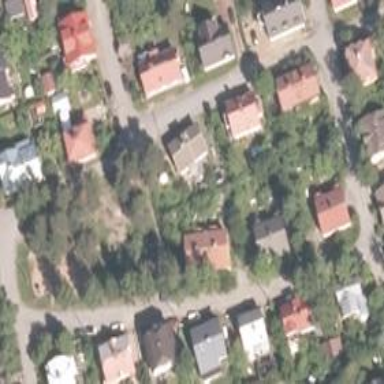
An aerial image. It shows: Charming neighbourhood.